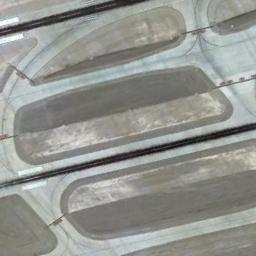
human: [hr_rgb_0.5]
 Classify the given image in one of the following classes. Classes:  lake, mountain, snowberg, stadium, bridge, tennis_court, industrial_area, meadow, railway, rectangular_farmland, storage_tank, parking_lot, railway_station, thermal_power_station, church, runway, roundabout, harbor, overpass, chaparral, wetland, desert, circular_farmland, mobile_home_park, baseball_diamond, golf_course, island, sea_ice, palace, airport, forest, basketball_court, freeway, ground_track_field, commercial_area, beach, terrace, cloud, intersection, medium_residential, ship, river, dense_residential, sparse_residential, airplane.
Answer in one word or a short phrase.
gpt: runway